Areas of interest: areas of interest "Longdi Tianjin Ninghe Logistics Park"
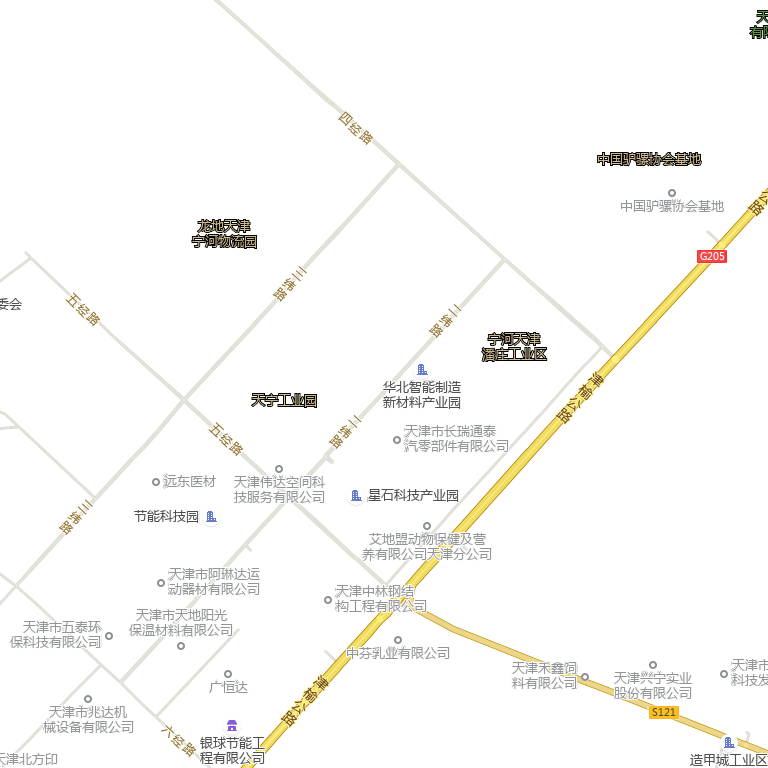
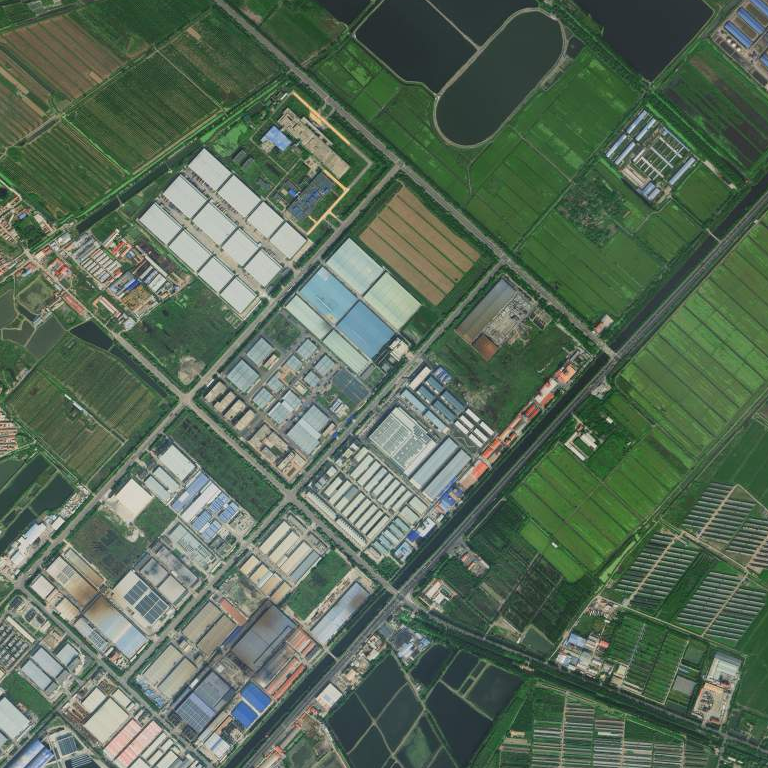